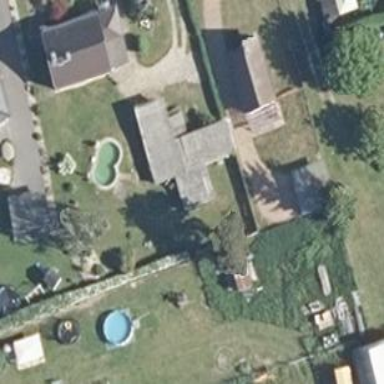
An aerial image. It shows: Garage.